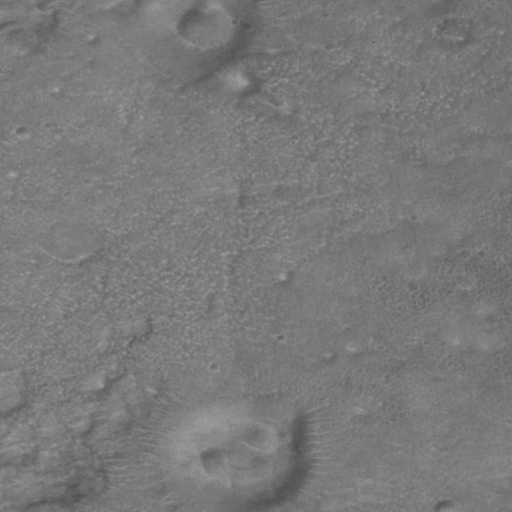
Classes present: Background, Cone